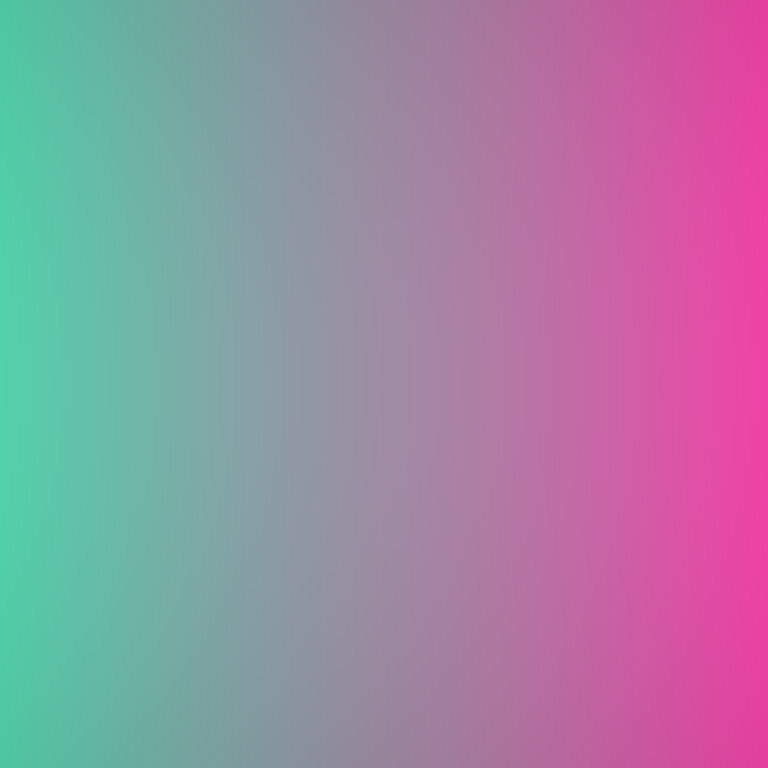
Abstract light effect, smooth gradient from teal to pink, calm atmosphere, soft blend, no room, no furniture, no objects.